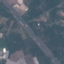
Land use / land cover class: Highway